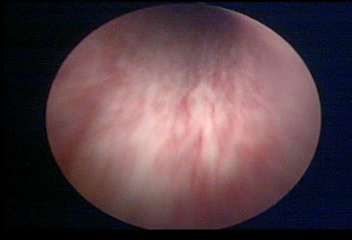
Modality: WLC
Class: Normal mucosa
Bladder cancer association: No